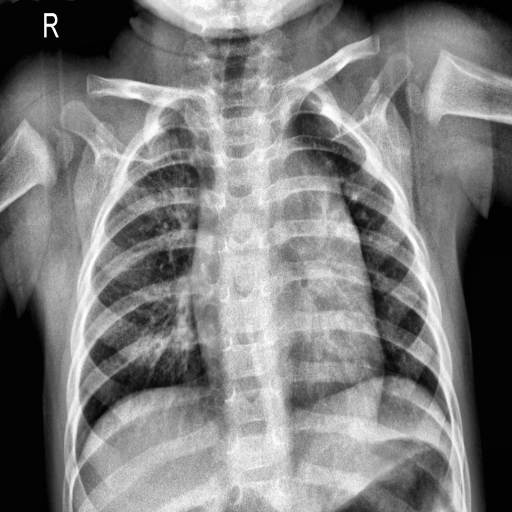
Finding: NORMAL